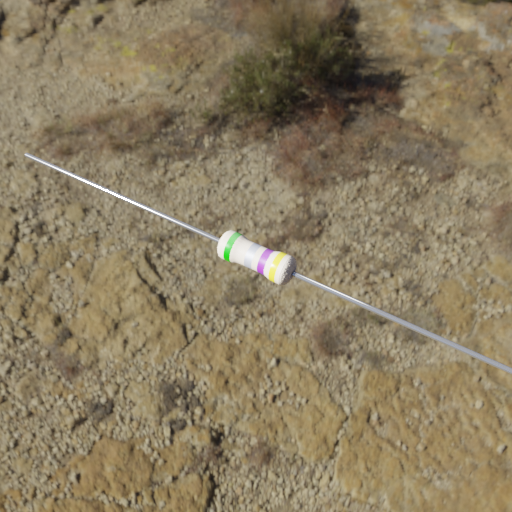
Resistor colour bands (in order): green, silver, violet, yellow